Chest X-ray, PA view. Patient: 34 years old, sex F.
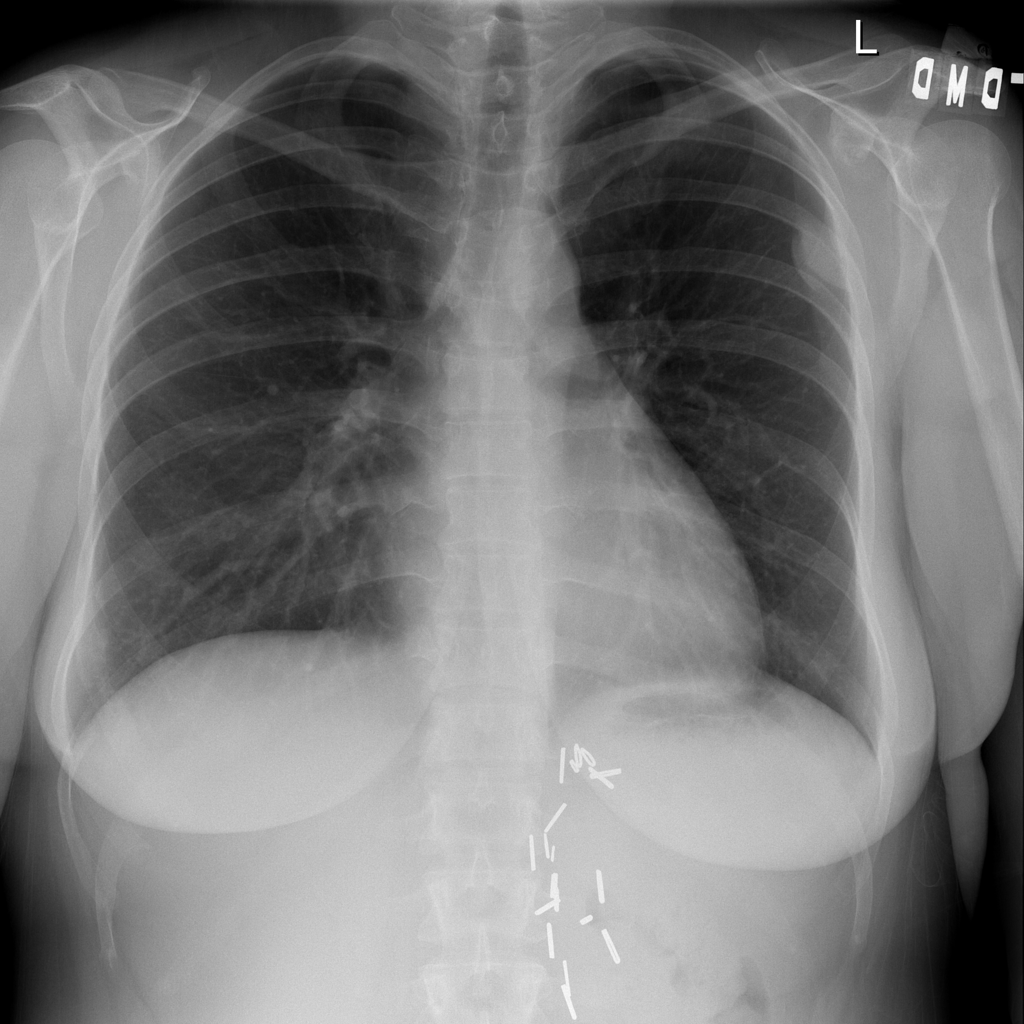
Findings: No Finding